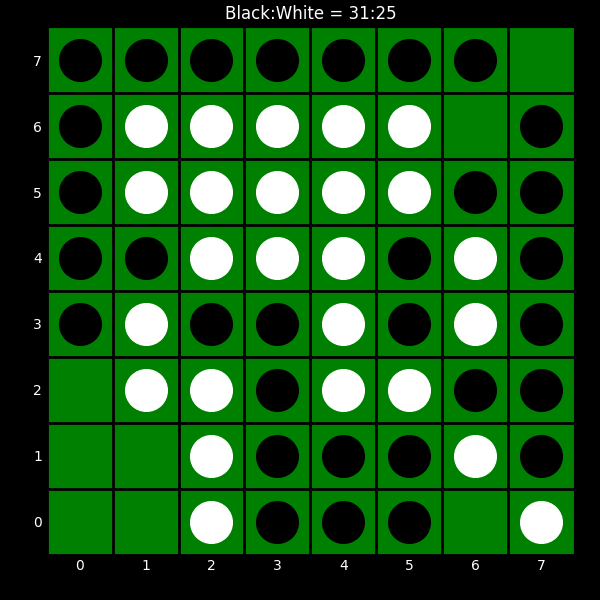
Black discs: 31
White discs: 25